Question: I am working on an ios application, and using autolayout I am trying to create a Table View with different row heights.
The layout of the prototype cell is as follows:

I have the main cell (in black) inside it I have a UIView (in red) and inside that view a UILabel (in blue)
The Autolayout constraints I added are as shown on the figure:
- 80 to the left edge of the cell- 20 from the right edge of the cell- 15 from the top edge of the cell- 15 from the bottom edge of the cell
- 20 to the left edge of the UIView- 15 from the right edge of the UIView- 10 from the top edge of the UIView- 10 from the bottom edge of the UIView
---
I need the UILabel to be dynamic in height based on the text size inside of it.
To do that, I have done the following:
1. Set the number of lines of the UILabel to 0
2. Set the font to Helvetica Neueu with size 15 (in the interface builder)
3. Set the Lines Break to "Word wrap" (in the interface builder)
in the view Controller, I have implemented the following:
'''
- (CGFloat)tableView:(UITableView *)tableView heightForRowAtIndexPath:(NSIndexPath *)indexPath
{
//get the item
ListItem *item = (ListItem*) self.items[indexPath.row];
//calculate the label size based on the item title that we will display
CGSize textSize = [item.title sizeWithFont:[UIFont fontWithName:@"HelveticaNeue" size:15.0] constrainedToSize:CGSizeMake(tableView.frame.size.width - 135.f, 9999.f) lineBreakMode:NSLineBreakByWordWrapping];
//return the height + the 50 to accomodate with the layout
return textSize.height + 50.f;
}
'''
Basically what I'm doing is getting the text I need to display (item.title) and I call 'sizeWithFont' to calculate how much I need space for that label and return it.
in the sizeWithFont method I pass the font I am using for the title '[UIFont fontWithName:@"HelveticaNeue" size:15.0]' and then I constraint the size of the calculation based on the pictures constraints, by getting the width of the tableView and subtracting the margins to get to the label
For the width: I substract 80 (for the UIView left) and 20 (for the label left) and 15 (for the label right) and 20 for the UIView Right)
For the Height I put 9999 as I don't need a constraint on it for the calculations.
After I get the size of the label needed I returned the exact height plus the 15, 10 ,10 and 15 for the vertical margins of the label (total = 50) 'return textSize.height + 50.f;'
---
Although I am doing exact calculation, but when running the app it is not 100% precise. While most cases I get a precise height, but in some cases (especially when we have for example 3 lines in the label, and the 3rd line has one one word), the cell get a height corresponding to 2 lines only and cutting the third one. increasing the height by trial and error might be possible but it will also affect the height of the cells that were displayed well.
So my question is, what am I doing wrong with my calculations? and is there a way to have a dynamic height for the cells based on the text in the label, when using autolayout?
Thanks
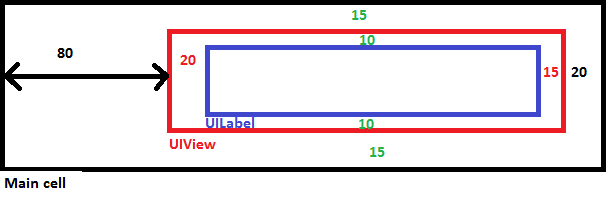
Answer: Any chance the fonts don't match?
You'd be calculating based on Helvetica Neue Regular, I think.
What's the font of the UILabel? Being off by one word makes me think font metrics.
I don't see another error